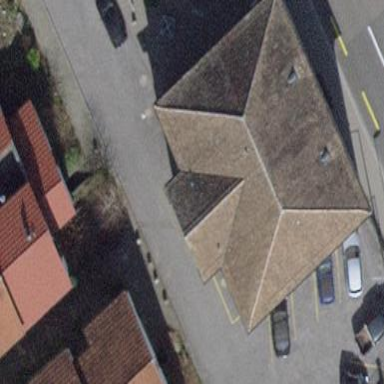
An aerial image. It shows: Building.